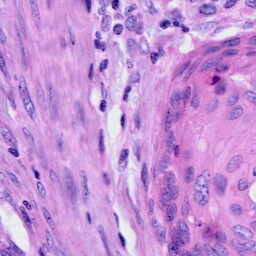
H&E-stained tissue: Cervix